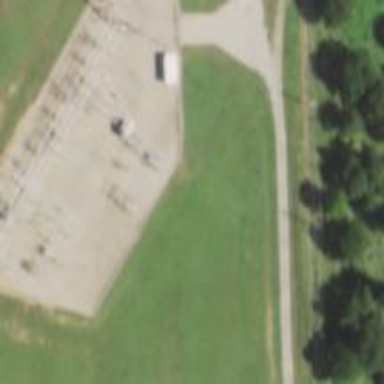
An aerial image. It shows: Power substation.